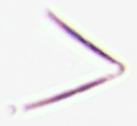
Label: Thalassionema